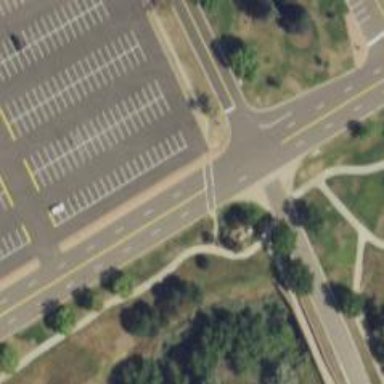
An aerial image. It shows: Asphalt road designated for service vehicles.